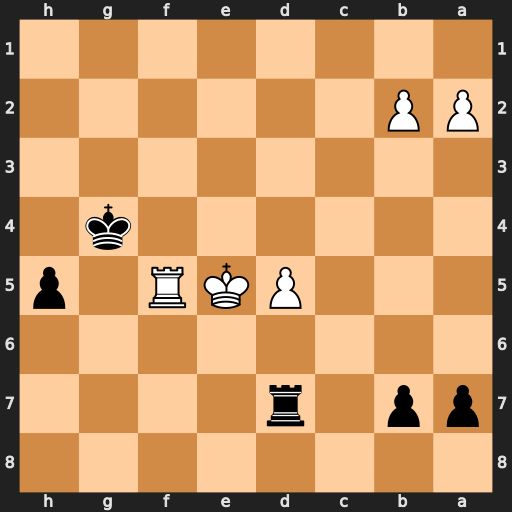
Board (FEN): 8/pp1r4/8/3PKR1p/6k1/8/PP6/8
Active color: b
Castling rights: -
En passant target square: -
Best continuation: Rxd5+ Kxd5 Kxf5